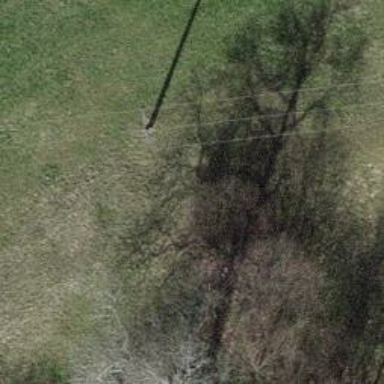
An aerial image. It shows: Minor power line.